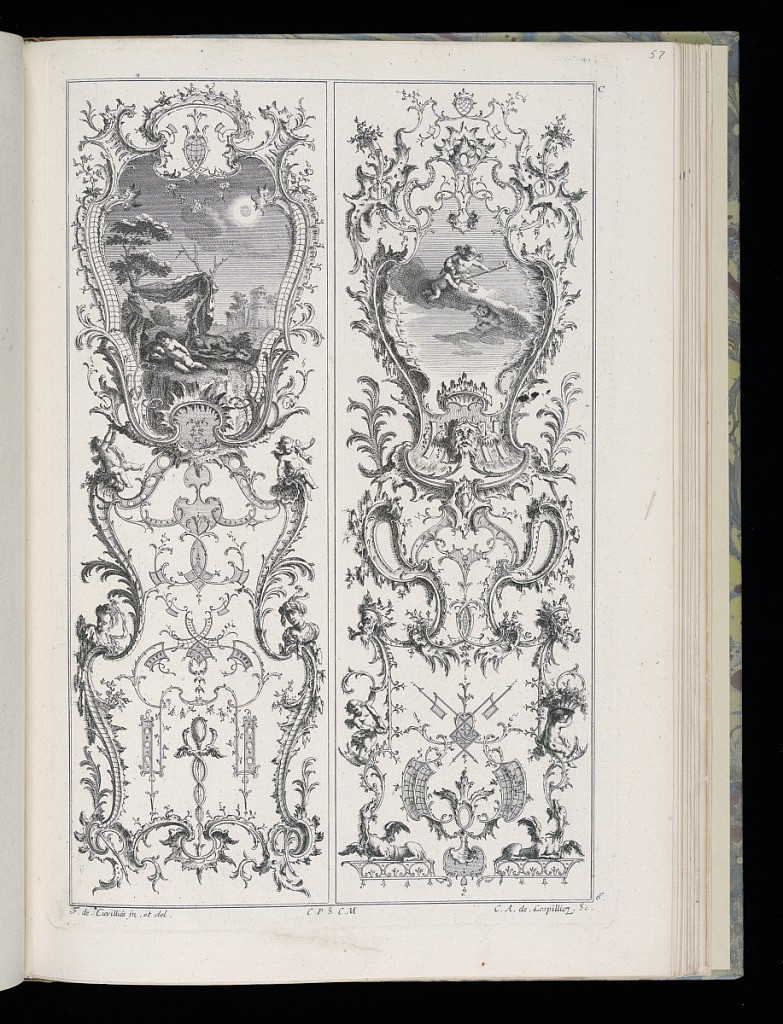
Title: Designs for Two Vertical Panels
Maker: François de Cuvilliés the Elder, Belgian, 1695 - 1768
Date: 1738 and 1745
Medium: Engraving on paper
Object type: Bound print
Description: Two rocaille designs for upright wall panels. Left panel: within cartouche at upper center, a scene of putti figures sleeping beneath a tent in a lawn. In right background, partial view of a castle. Portrait busts flank design at lower center. Right panel, within cartouche at upper center, a scene of putti upon a cloud, one of whom holds a staff with a cross on it. Dragons flank ornamental design at bottom.